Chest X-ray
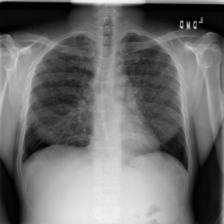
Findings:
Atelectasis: negative
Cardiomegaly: negative
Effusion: negative
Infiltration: positive
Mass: negative
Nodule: positive
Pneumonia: negative
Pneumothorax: negative
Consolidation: negative
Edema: negative
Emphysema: negative
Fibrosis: negative
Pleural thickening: negative
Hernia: negative